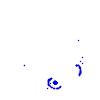
Particle: pion